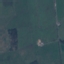
Land use / land cover: Pasture